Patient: sex M, age 50
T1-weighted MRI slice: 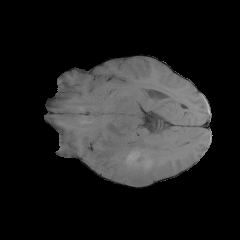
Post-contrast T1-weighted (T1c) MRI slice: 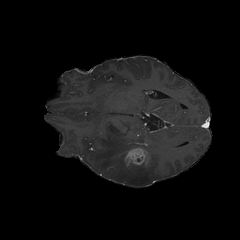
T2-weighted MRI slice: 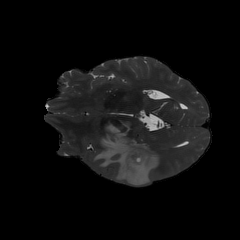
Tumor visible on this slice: yes
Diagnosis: Glioblastoma, IDH-wildtype
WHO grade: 4